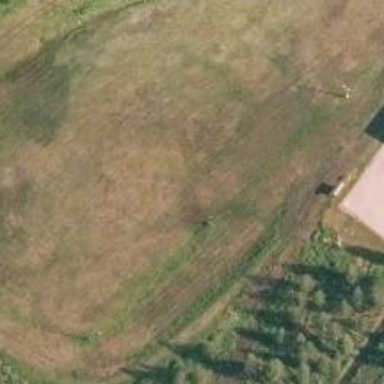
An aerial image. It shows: Disc golf hole.